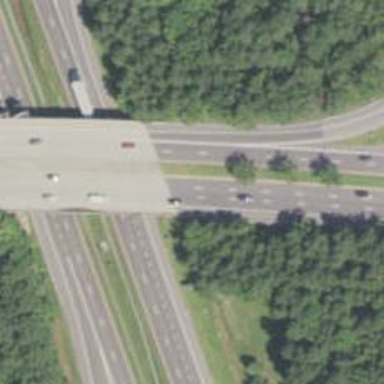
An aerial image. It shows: Primary highway with bridge.